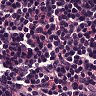
Metastatic tissue present: no